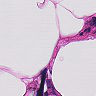
Metastatic tissue present: no